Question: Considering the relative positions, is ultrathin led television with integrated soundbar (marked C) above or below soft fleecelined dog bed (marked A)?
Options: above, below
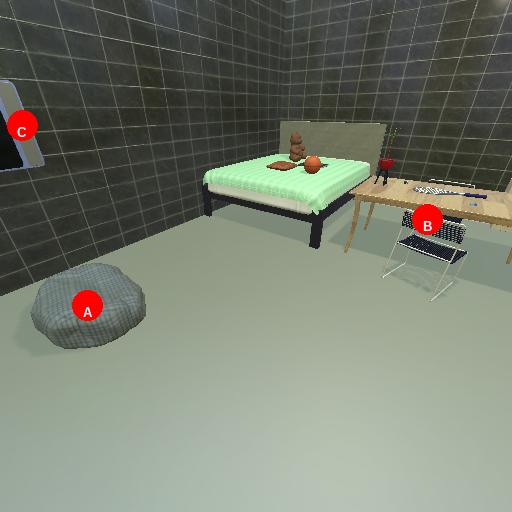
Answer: above